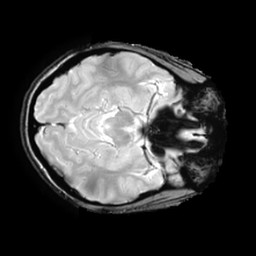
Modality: T2starw
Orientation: axial
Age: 23
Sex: female
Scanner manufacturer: ge
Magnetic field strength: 3 T
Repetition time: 0.65 s
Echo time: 0.02 s